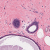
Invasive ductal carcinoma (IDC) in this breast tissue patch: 0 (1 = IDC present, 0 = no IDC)